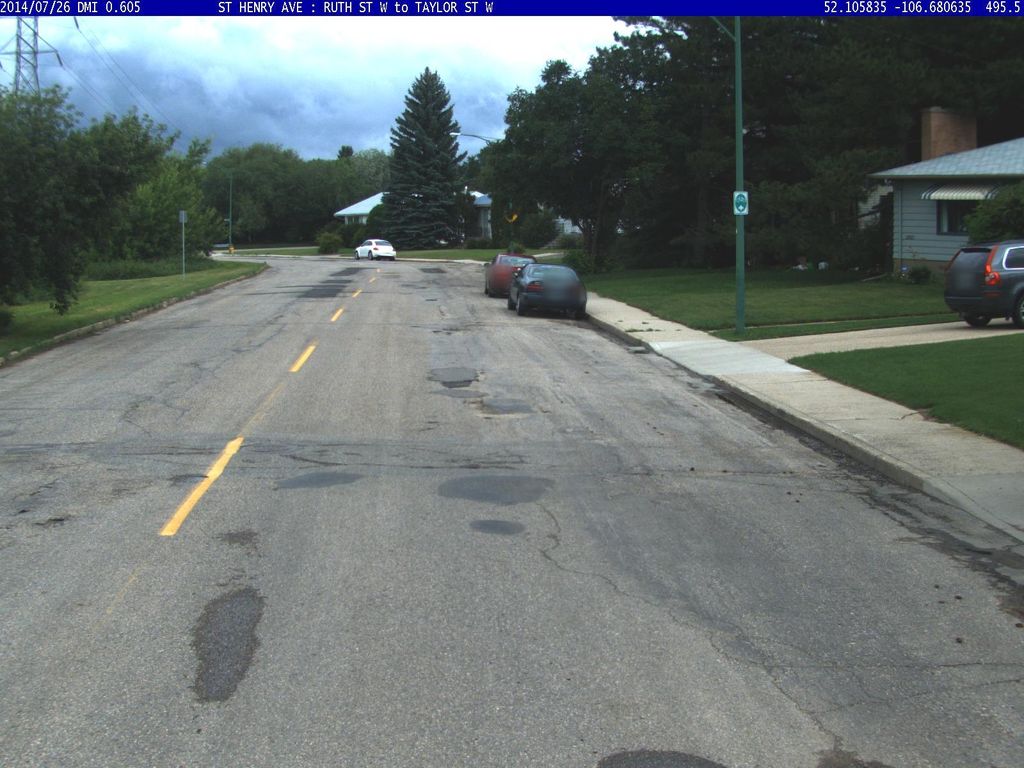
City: saskatoon